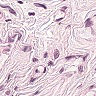
Metastatic tissue present: no